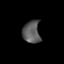
Tissue: prostate
Cell type: T cells
Senescence score: 0.2806
Nuclear area (px): 381
Mean DAPI intensity: 90.407